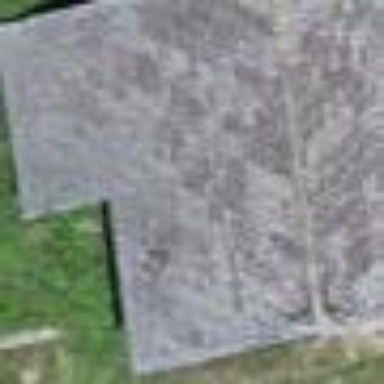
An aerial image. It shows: Barn.